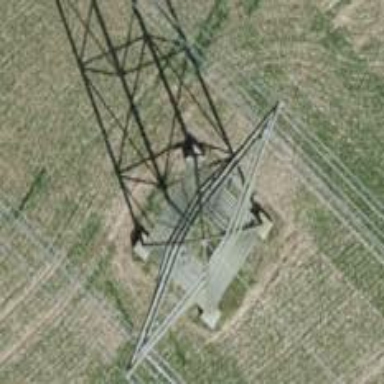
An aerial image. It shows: Towering power structure.